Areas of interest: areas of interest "Jia Yuan Leisure Residence"
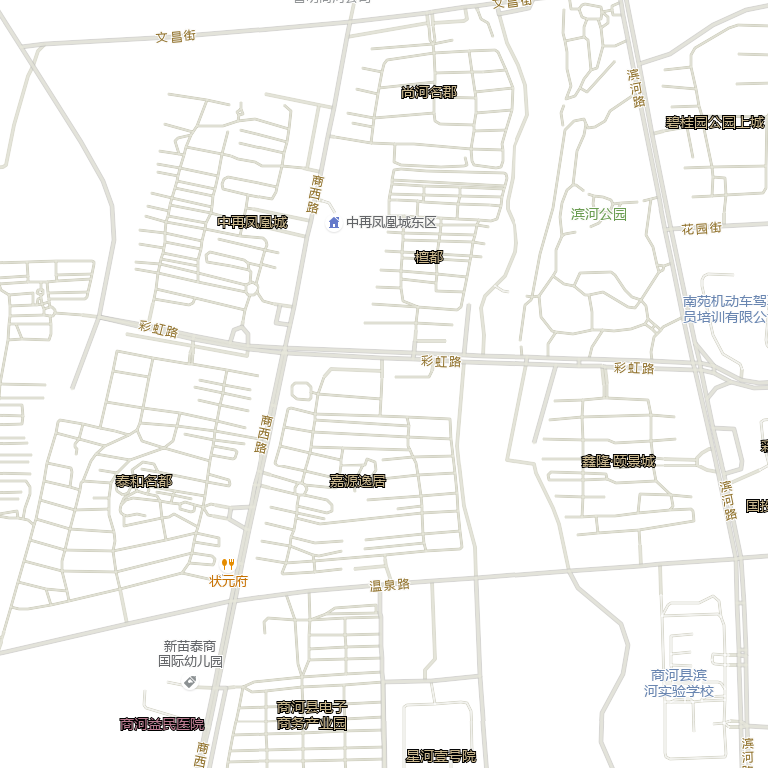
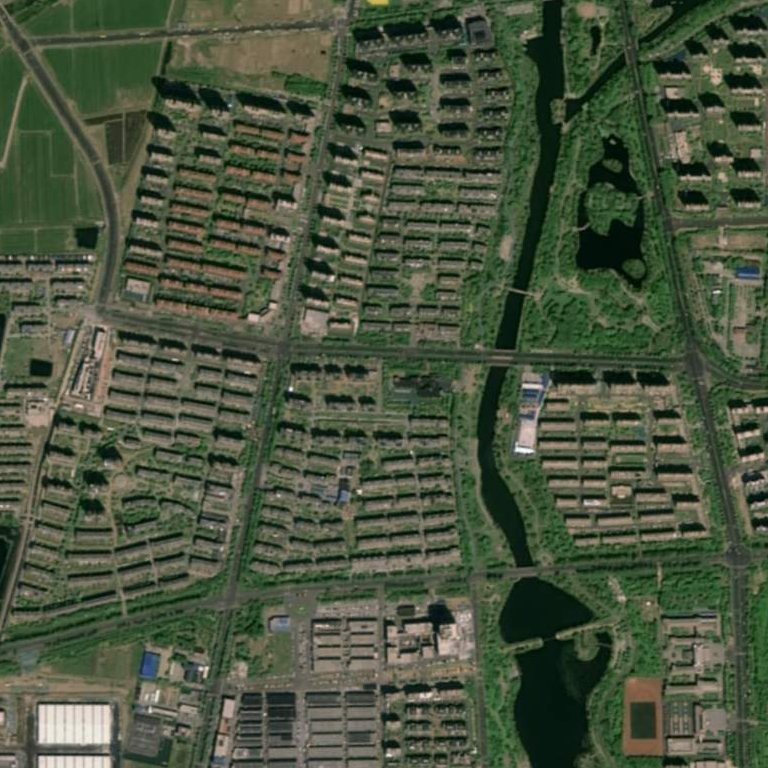